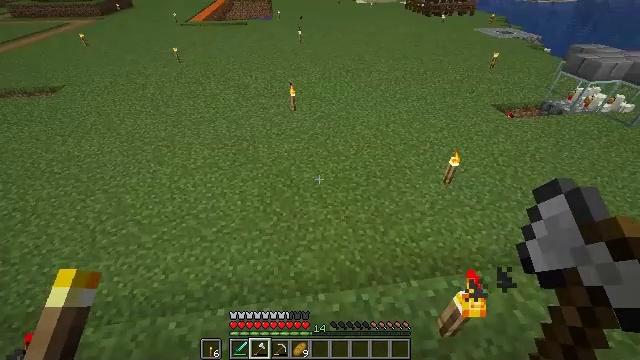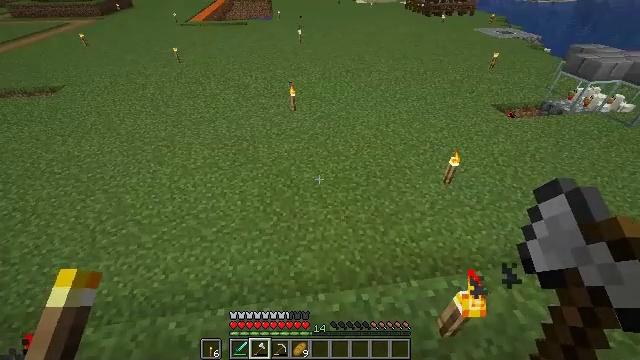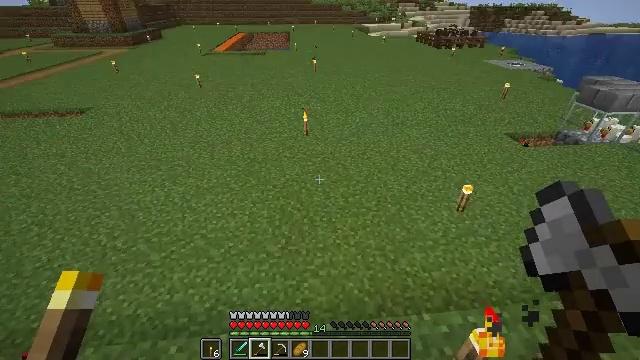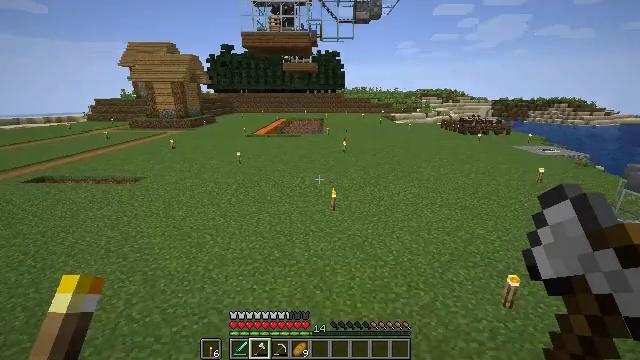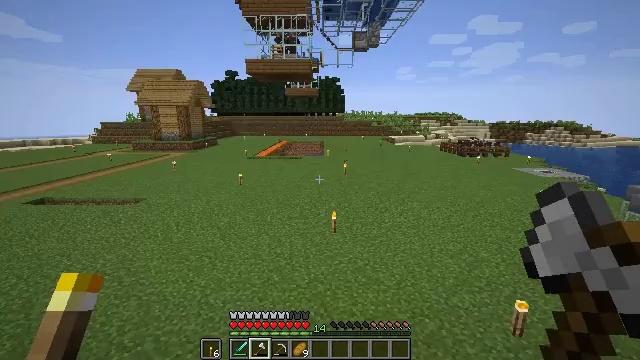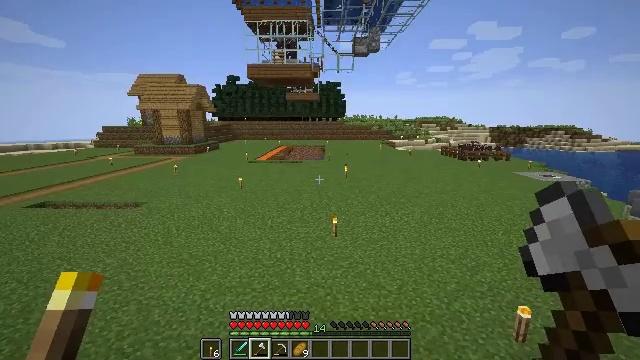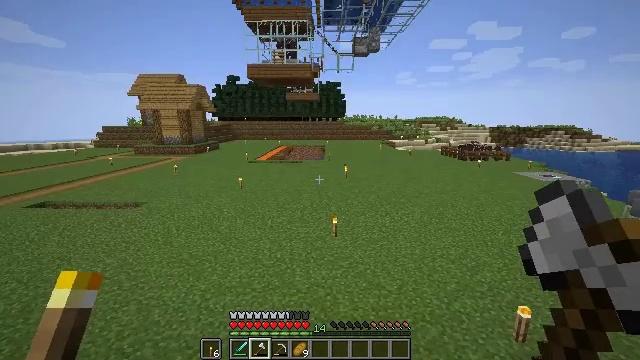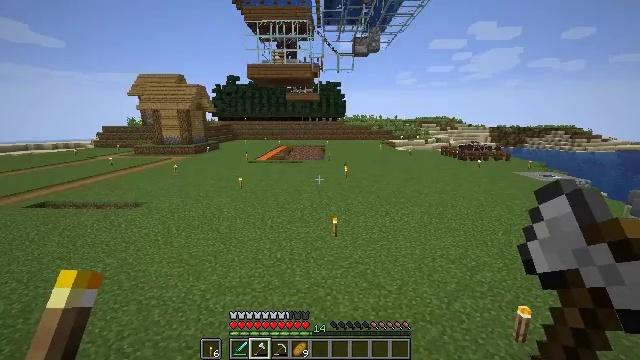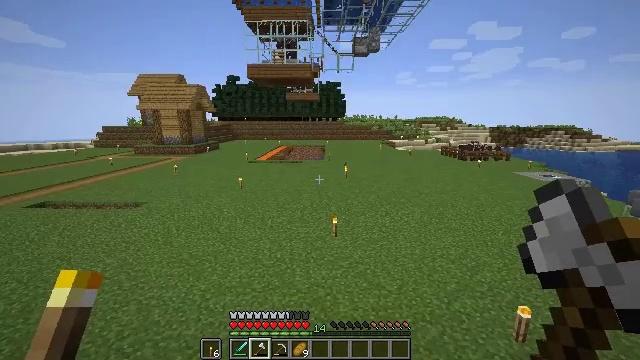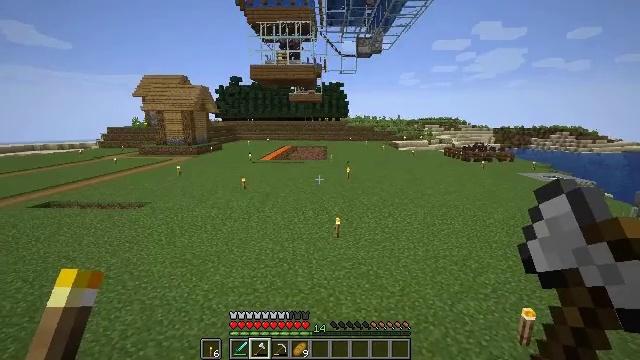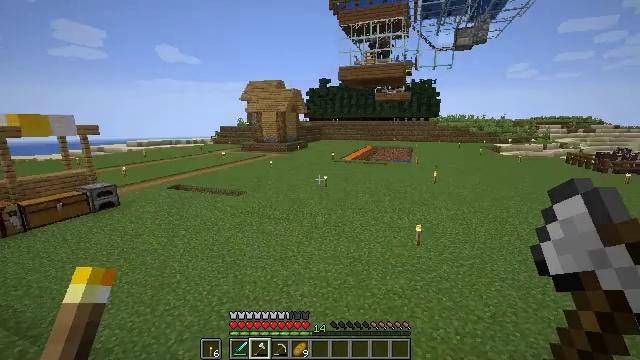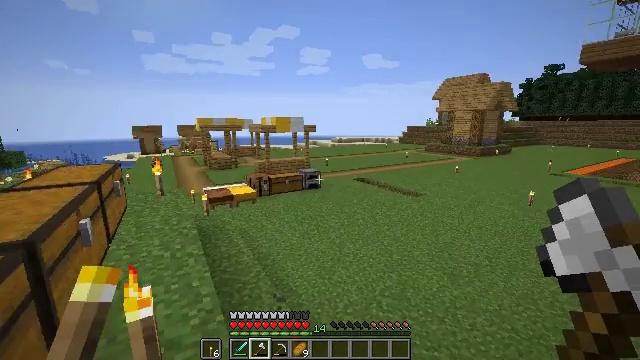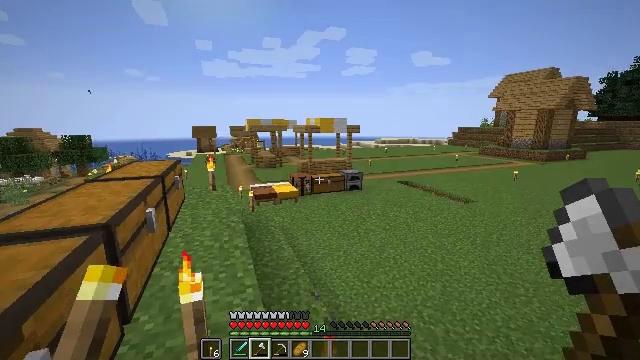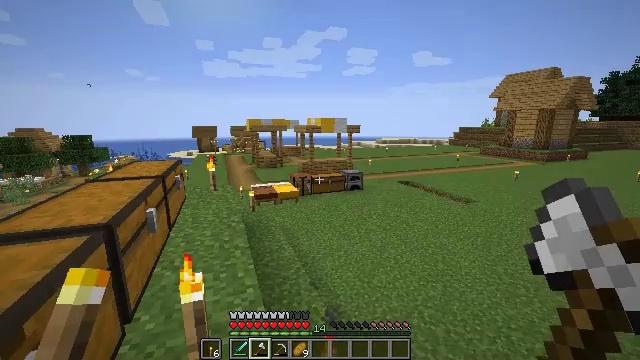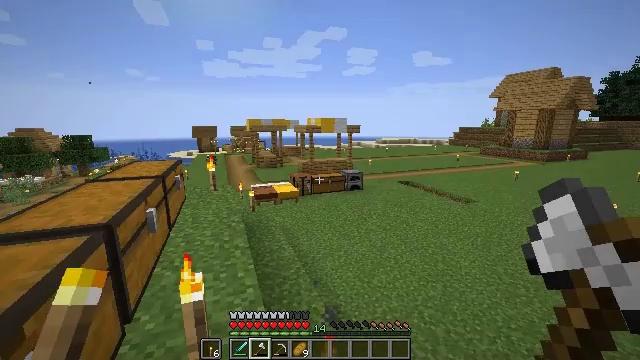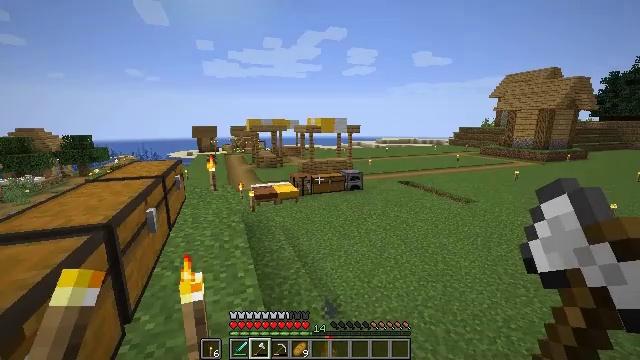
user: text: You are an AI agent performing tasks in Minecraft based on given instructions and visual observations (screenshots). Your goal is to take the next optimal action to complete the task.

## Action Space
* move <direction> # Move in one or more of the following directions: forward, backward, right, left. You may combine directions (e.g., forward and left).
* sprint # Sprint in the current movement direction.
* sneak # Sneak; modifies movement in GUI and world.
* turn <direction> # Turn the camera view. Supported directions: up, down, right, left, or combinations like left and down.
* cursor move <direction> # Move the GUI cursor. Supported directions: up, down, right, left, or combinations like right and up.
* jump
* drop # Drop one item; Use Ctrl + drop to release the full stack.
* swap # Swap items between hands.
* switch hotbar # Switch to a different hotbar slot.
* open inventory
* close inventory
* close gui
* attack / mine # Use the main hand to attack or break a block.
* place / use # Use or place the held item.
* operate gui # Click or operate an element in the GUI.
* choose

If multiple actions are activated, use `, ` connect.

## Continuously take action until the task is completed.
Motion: motion action
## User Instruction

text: Dig up the grass block for dirt.
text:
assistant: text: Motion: no_op
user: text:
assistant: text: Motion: turn left and up
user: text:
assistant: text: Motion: turn left and up
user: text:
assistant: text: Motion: turn up
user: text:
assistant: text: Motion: no_op
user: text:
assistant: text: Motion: no_op
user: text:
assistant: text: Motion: no_op
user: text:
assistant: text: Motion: no_op
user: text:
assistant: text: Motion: no_op
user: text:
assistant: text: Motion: turn left
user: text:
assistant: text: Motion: turn left
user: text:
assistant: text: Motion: turn left
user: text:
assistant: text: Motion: no_op
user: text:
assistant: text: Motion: no_op
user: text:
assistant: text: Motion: no_op
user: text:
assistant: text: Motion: no_op
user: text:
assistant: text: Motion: no_op
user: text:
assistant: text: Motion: no_op
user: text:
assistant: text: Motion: no_op
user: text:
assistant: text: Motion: no_op
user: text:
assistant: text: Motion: no_op
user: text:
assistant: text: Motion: no_op
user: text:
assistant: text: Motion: turn right
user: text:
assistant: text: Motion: turn right
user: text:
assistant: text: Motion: turn right
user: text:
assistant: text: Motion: turn right and up
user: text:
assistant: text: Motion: turn right
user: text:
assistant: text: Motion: no_op
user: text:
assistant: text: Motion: no_op
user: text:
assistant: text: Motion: no_op